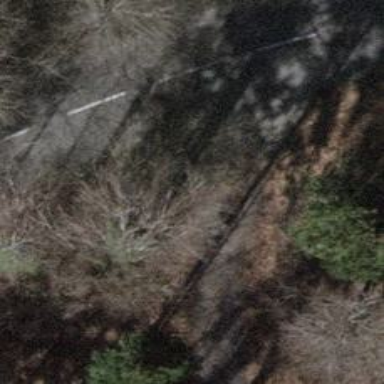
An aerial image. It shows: Pipeline marker.